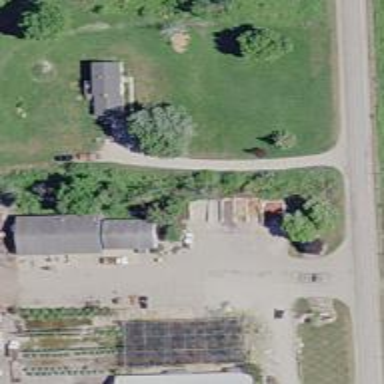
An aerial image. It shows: Driveway leading to service road.